Field crop: tomato
Growth stage: 1
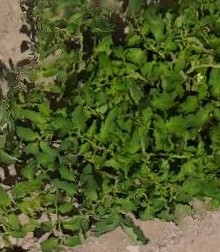
Species: tomato